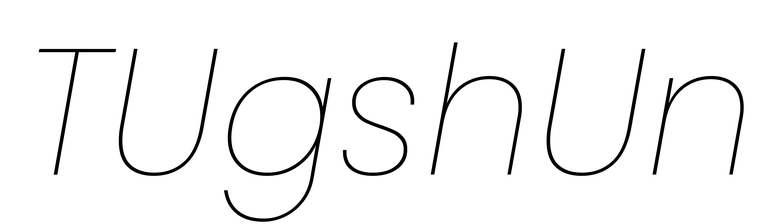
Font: Poppins-ThinItalic